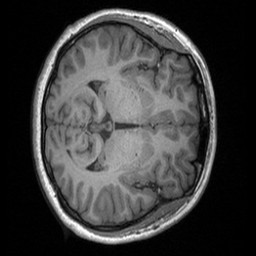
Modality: T1w
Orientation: axial
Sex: female
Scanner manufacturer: siemens
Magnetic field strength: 3 T
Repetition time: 1.9 s
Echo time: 0.00252 s